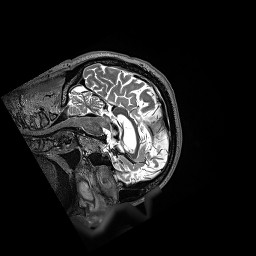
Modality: T2w
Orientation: sagittal
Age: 85
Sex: female